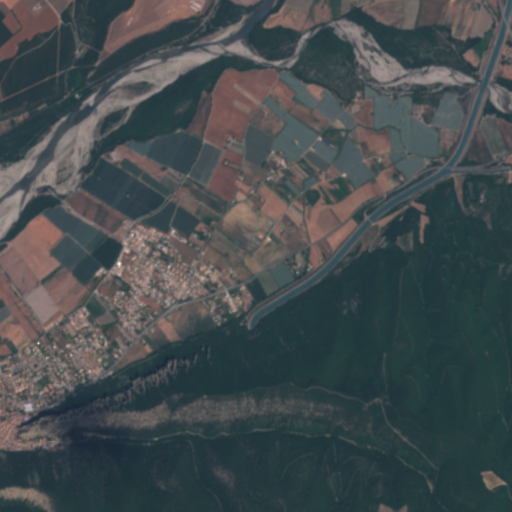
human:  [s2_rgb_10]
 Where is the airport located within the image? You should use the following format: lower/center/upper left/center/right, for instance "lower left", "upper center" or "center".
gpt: The airport is located in the upper left of the image.
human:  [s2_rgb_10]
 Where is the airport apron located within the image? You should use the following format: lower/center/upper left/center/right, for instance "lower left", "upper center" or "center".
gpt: The airport apron is located in the upper center of the image.
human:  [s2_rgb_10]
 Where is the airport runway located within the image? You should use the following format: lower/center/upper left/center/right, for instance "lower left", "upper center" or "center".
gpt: The airport runway is located in the upper left of the image.
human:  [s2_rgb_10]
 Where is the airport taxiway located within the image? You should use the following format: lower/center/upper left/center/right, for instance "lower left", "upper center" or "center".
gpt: The airport taxiway is located in the upper center of the image.
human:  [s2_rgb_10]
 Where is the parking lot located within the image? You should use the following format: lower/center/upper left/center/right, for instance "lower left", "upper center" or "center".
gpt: The parking lot is located in the lower left of the image.
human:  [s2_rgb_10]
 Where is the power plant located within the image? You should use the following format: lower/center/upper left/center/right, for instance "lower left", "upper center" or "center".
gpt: There is no power plant in the image.